RGB frame:
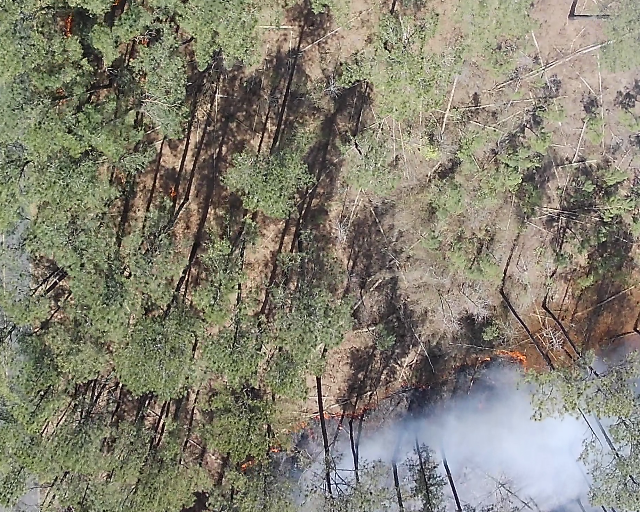
Thermal frame:
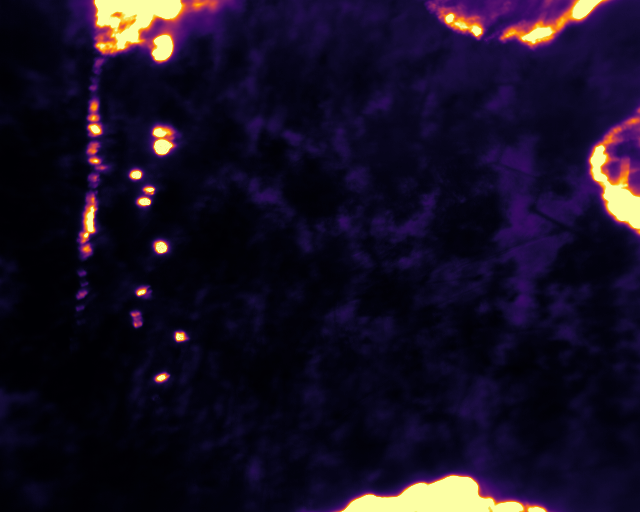
Captured: 2026-02-27 02:35:20
Pixels at or above 80 °C: 20169 (fraction of frame: 0.06155)